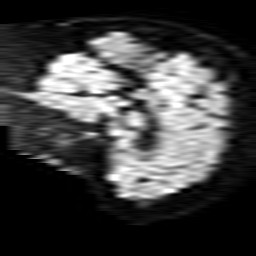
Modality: TRACE
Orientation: sagittal
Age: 69
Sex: female
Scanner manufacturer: philips
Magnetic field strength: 1.5 T
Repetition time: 3.646 s
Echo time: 0.09255 s